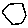
Label: hexagon